RGB frame:
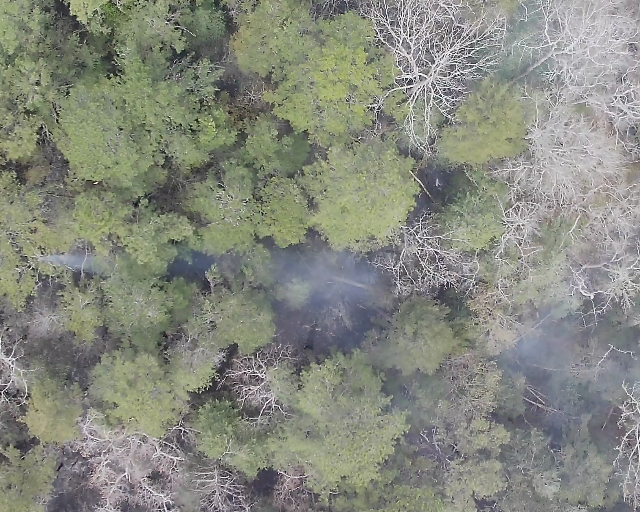
Thermal frame:
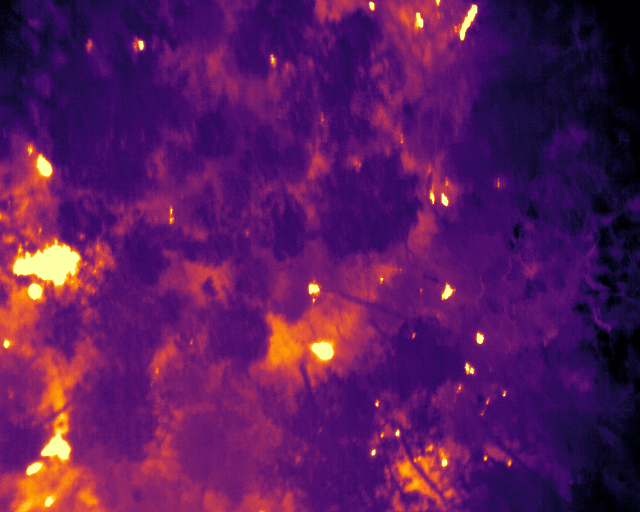
Captured: 2026-02-26 03:07:33
Pixels at or above 80 °C: 867 (fraction of frame: 0.002646)